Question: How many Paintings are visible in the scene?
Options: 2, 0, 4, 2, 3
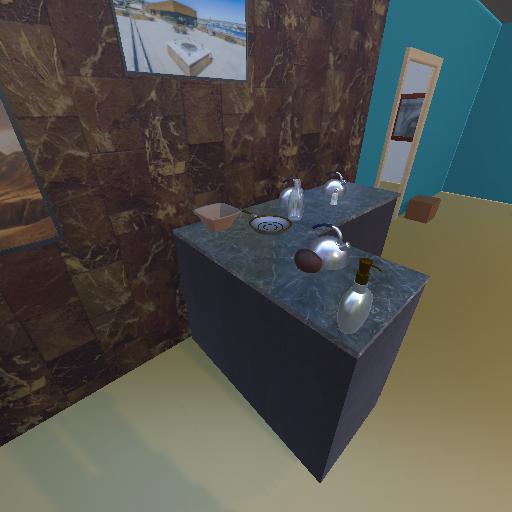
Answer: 2